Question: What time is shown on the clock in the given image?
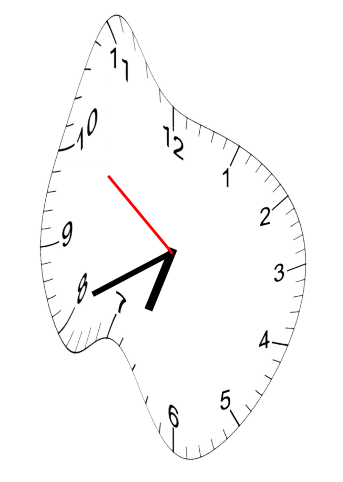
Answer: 06:40:51